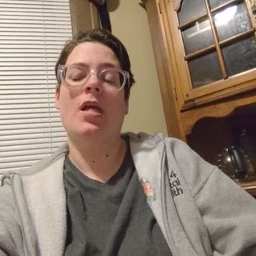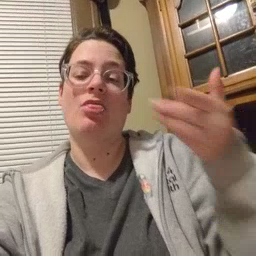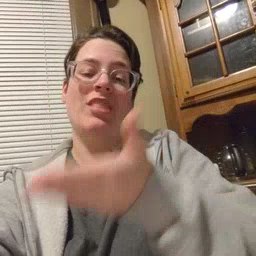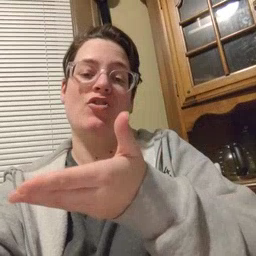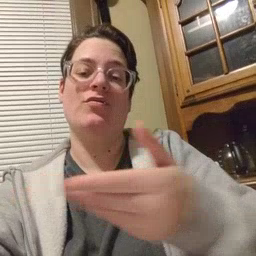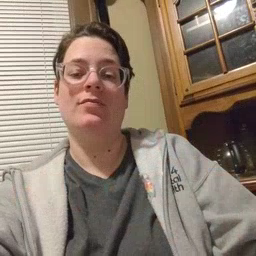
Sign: there